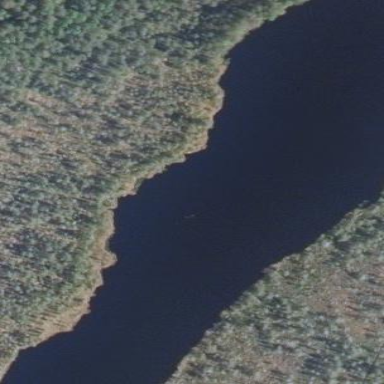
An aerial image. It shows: Lake with natural water.